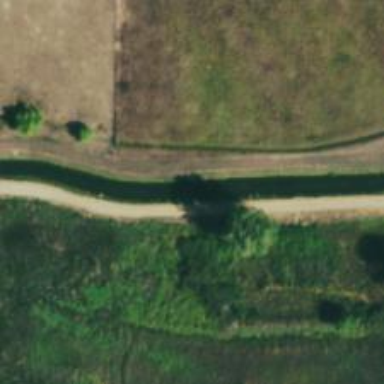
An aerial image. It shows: Canal.